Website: walmart
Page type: cart
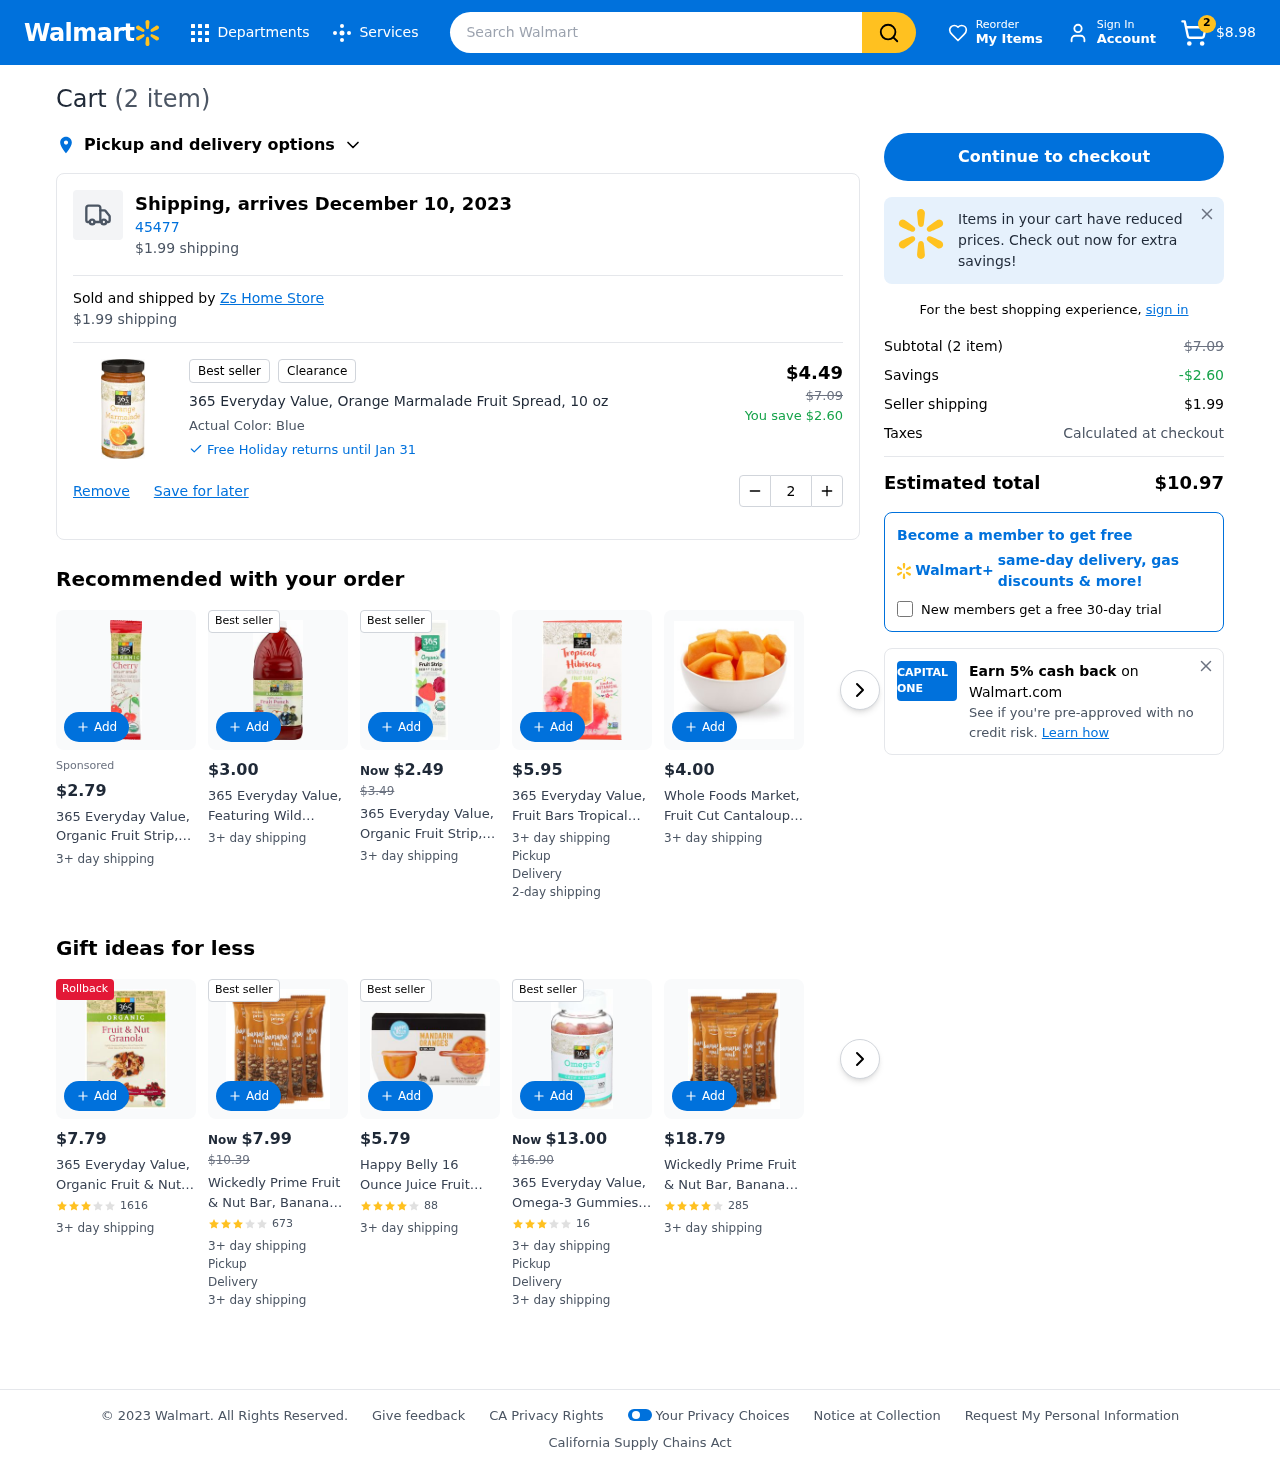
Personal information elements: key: PII_POSTCODE
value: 45477
Product elements: key: PRODUCT1_NAME
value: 365 Everyday Value, Orange Marmalade Fruit Spread, 10 oz
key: PRODUCT1_PRICE
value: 4.49
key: PRODUCT1_QUANTITY
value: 2
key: PRODUCT1_ORIGINAL_PRICE
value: $7.09
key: PRODUCT1_SAVINGS
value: $2.60
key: PRODUCT1_SAVINGS
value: -$2.60
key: PRODUCT2_PRICE
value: $2.79
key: PRODUCT2_NAME
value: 365 Everyday Value, Organic Fruit Strip, Cherry, 0.65 oz
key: PRODUCT3_PRICE
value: $3.00
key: PRODUCT3_NAME
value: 365 Everyday Value, Featuring Wild Kratts, Organic 100% Juice from Concentrate, Fruit Punch, 64 fl o
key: PRODUCT4_PRICE
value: $2.49
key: PRODUCT4_ORIGINAL_PRICE
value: $3.49
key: PRODUCT4_NAME
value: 365 Everyday Value, Organic Fruit Strip, Very Berry, 0.65 oz
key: PRODUCT5_PRICE
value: $5.95
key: PRODUCT5_NAME
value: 365 Everyday Value, Fruit Bars Tropical Hibiscus, 4 Count
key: PRODUCT6_PRICE
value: $4.00
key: PRODUCT6_NAME
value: Whole Foods Market, Fruit Cut Cantaloupe Chunks Conventional, 10 Ounce
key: PRODUCT7_PRICE
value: $7.79
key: PRODUCT7_NAME
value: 365 Everyday Value, Organic Fruit & Nut Granola, 17 oz
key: PRODUCT7_NUM_RATINGS
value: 1616
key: PRODUCT8_PRICE
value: $7.99
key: PRODUCT8_ORIGINAL_PRICE
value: $10.39
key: PRODUCT8_NAME
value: Wickedly Prime Fruit & Nut Bar, Banana Nut, Gluten Free, Kosher, 1.4 Ounce (Pack of 5)
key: PRODUCT8_NUM_RATINGS
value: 673
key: PRODUCT9_PRICE
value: $5.79
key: PRODUCT9_NAME
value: Happy Belly 16 Ounce Juice Fruit Cups, Mandarin Orange
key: PRODUCT9_NUM_RATINGS
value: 88
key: PRODUCT10_PRICE
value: $13.00
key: PRODUCT10_ORIGINAL_PRICE
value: $16.90
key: PRODUCT10_NAME
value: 365 Everyday Value, Omega-3 Gummies, Assorted Fruit Flavors, 120 ct
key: PRODUCT10_NUM_RATINGS
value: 16
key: PRODUCT11_PRICE
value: $18.79
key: PRODUCT11_NAME
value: Wickedly Prime Fruit & Nut Bar, Banana Nut, Gluten Free, Kosher, 1.4 Ounce (Pack of 12)
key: PRODUCT11_NUM_RATINGS
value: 285
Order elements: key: ORDER_NUM_ITEMS
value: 2
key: ORDER_NUM_ITEMS
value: (2 item)
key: ORDER_SUBTOTAL
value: $8.98
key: ORDER_DELIVERY_DATE
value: Shipping, arrives December 10, 2023
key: ORDER_SHIPPING_COST
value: $1.99
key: ORDER_TOTAL
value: $10.97
Search elements: key: HEADER_SEARCH
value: Search Walmart